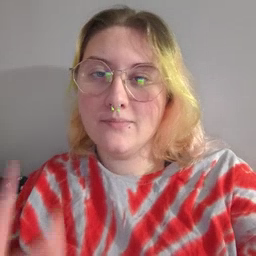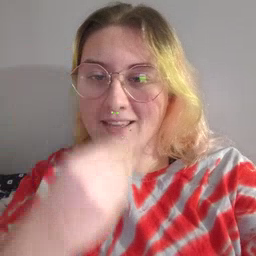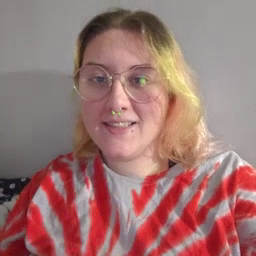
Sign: pretty